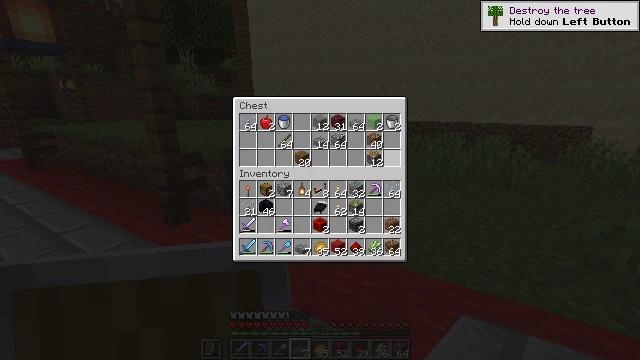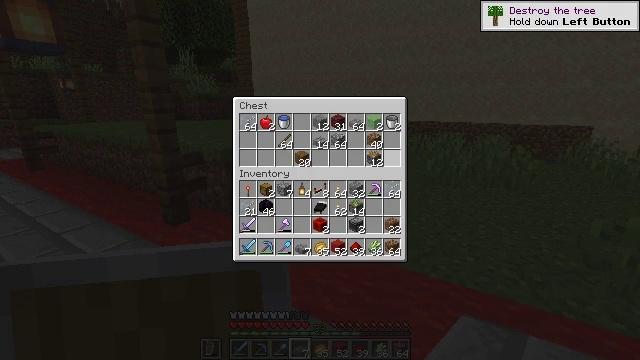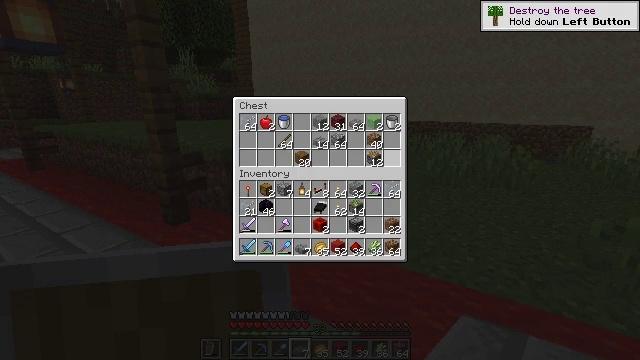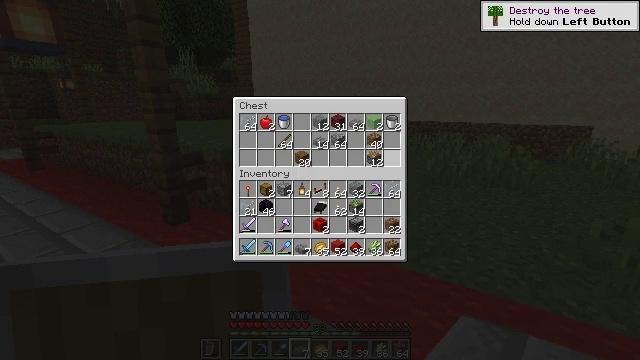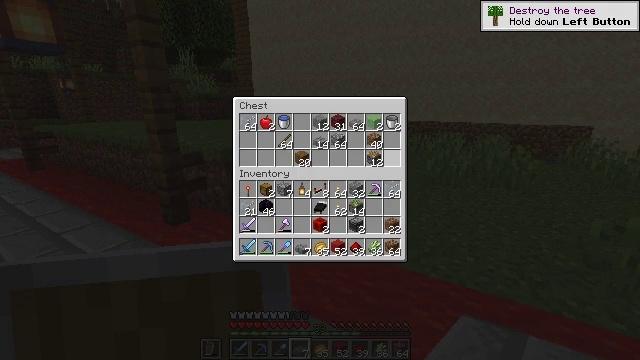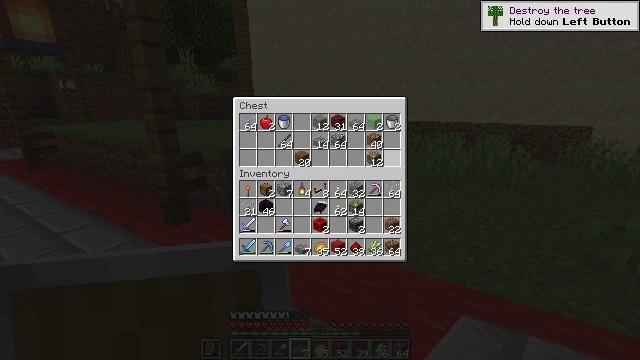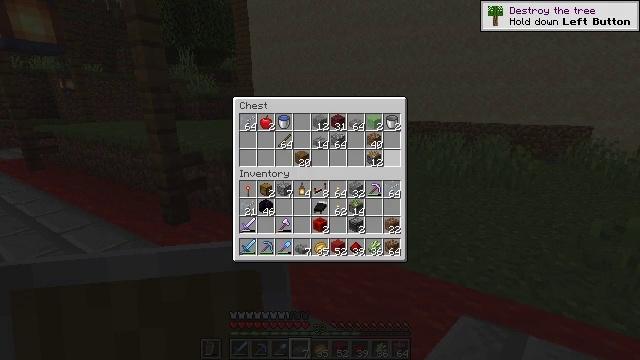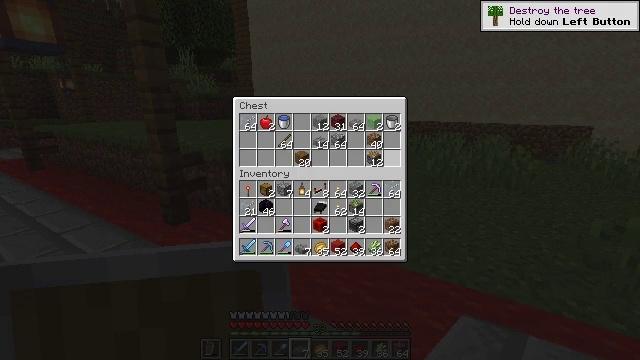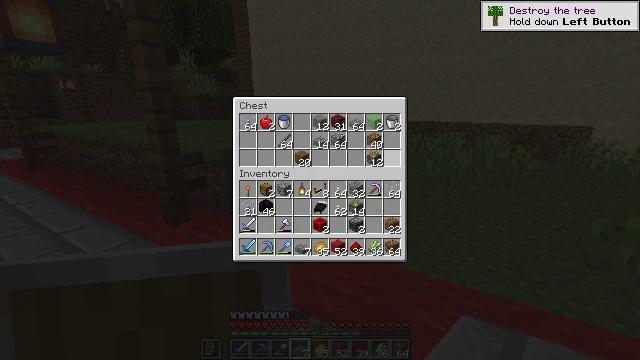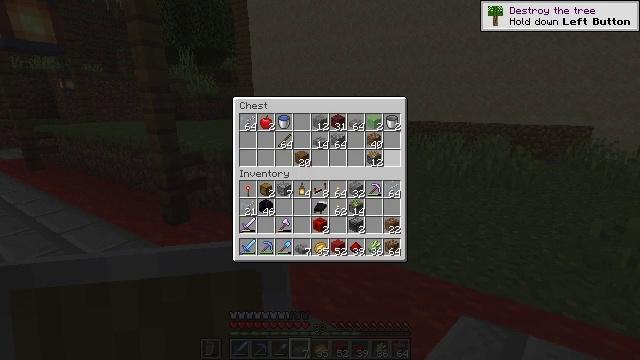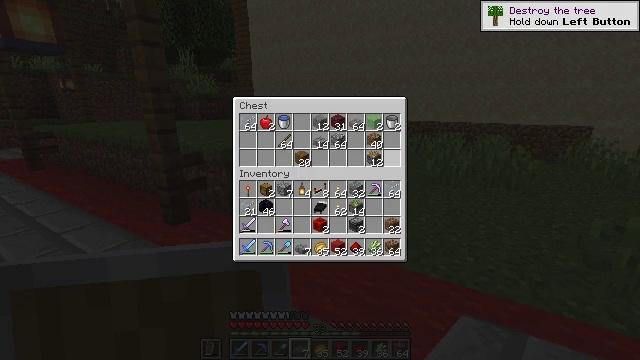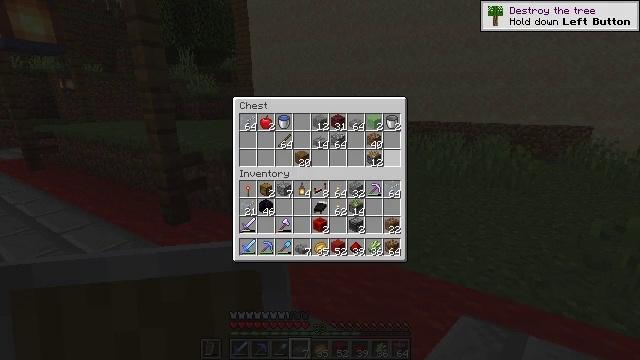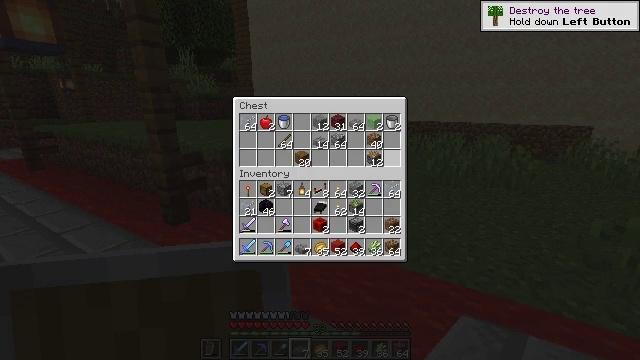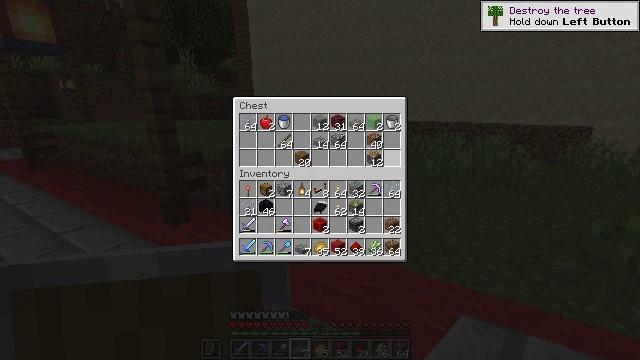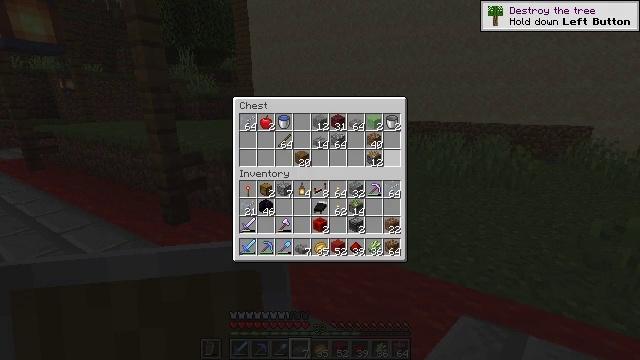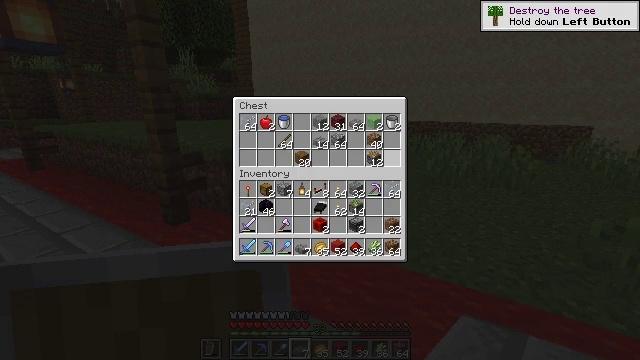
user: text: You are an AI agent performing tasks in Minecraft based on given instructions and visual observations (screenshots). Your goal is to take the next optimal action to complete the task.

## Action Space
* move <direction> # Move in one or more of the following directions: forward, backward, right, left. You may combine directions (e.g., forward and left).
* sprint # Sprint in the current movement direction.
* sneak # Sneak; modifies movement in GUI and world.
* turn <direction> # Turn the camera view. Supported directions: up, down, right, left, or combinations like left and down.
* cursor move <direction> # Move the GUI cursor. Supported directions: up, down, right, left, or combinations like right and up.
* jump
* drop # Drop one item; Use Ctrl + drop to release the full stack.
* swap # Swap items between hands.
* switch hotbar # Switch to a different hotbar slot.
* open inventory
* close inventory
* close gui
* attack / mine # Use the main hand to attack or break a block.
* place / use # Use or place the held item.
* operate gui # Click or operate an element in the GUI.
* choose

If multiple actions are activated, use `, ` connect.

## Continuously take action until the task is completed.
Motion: motion action
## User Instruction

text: Build a spruce fence using the crafting table.
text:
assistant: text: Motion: no_op
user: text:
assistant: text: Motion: no_op
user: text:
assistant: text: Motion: no_op
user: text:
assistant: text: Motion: no_op
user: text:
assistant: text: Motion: no_op
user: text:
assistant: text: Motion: no_op
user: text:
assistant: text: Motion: no_op
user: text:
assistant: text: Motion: no_op
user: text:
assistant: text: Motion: no_op
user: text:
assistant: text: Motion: no_op
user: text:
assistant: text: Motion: no_op
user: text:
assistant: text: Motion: no_op
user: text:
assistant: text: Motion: no_op
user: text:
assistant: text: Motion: no_op
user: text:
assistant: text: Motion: no_op
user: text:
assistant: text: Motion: no_op
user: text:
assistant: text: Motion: no_op
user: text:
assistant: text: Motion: no_op
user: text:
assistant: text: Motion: no_op
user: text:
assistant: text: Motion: no_op
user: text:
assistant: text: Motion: no_op
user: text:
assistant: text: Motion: no_op
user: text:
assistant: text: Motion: no_op
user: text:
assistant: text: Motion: no_op
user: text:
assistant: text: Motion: no_op
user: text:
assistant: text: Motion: no_op
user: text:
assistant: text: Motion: no_op
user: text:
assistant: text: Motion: no_op
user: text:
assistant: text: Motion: no_op
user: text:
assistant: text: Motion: no_op